Field crop: maize
Growth stage: 2
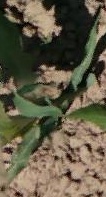
Species: maize